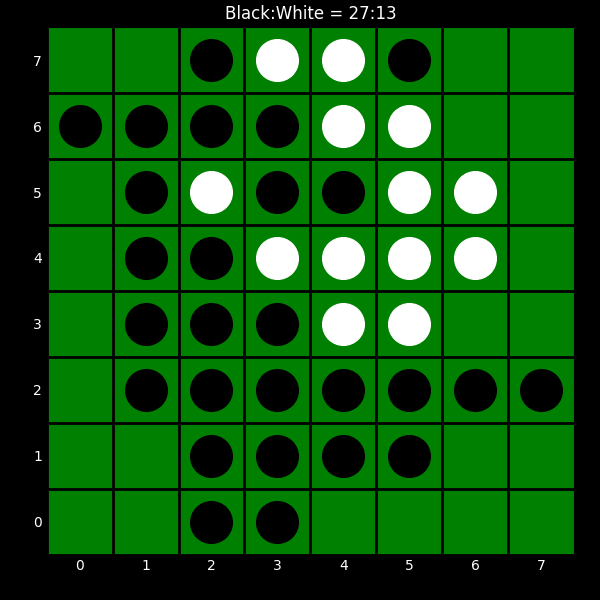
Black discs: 27
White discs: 13